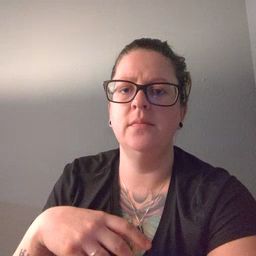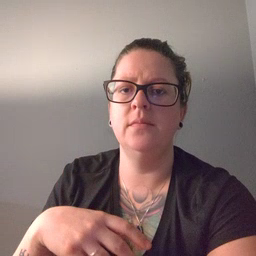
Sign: outside